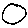
Label: circle